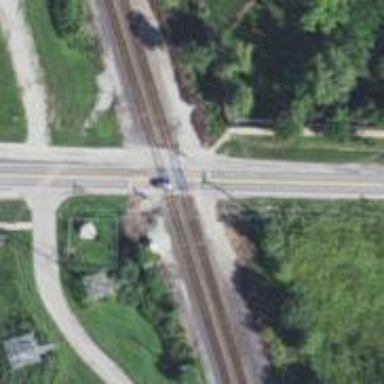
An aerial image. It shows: Level crossing along the railway.